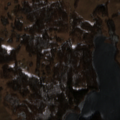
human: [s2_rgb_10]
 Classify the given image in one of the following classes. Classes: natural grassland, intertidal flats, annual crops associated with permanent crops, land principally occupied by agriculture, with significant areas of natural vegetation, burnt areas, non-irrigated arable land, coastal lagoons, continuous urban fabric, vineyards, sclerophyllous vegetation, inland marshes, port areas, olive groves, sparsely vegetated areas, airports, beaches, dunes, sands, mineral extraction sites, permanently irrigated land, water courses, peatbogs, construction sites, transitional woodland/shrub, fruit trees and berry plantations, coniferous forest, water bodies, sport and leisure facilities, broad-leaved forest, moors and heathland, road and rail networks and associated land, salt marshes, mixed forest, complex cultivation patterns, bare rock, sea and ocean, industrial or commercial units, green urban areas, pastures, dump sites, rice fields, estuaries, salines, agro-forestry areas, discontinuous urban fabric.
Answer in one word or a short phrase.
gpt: non-irrigated arable land, pastures, land principally occupied by agriculture, with significant areas of natural vegetation, broad-leaved forest, water bodies